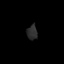
Tissue: prostate
Cell type: T cells
Senescence score: 0.3254
Nuclear area (px): 150
Mean DAPI intensity: 43.847